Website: crate-barrel
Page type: account-selection
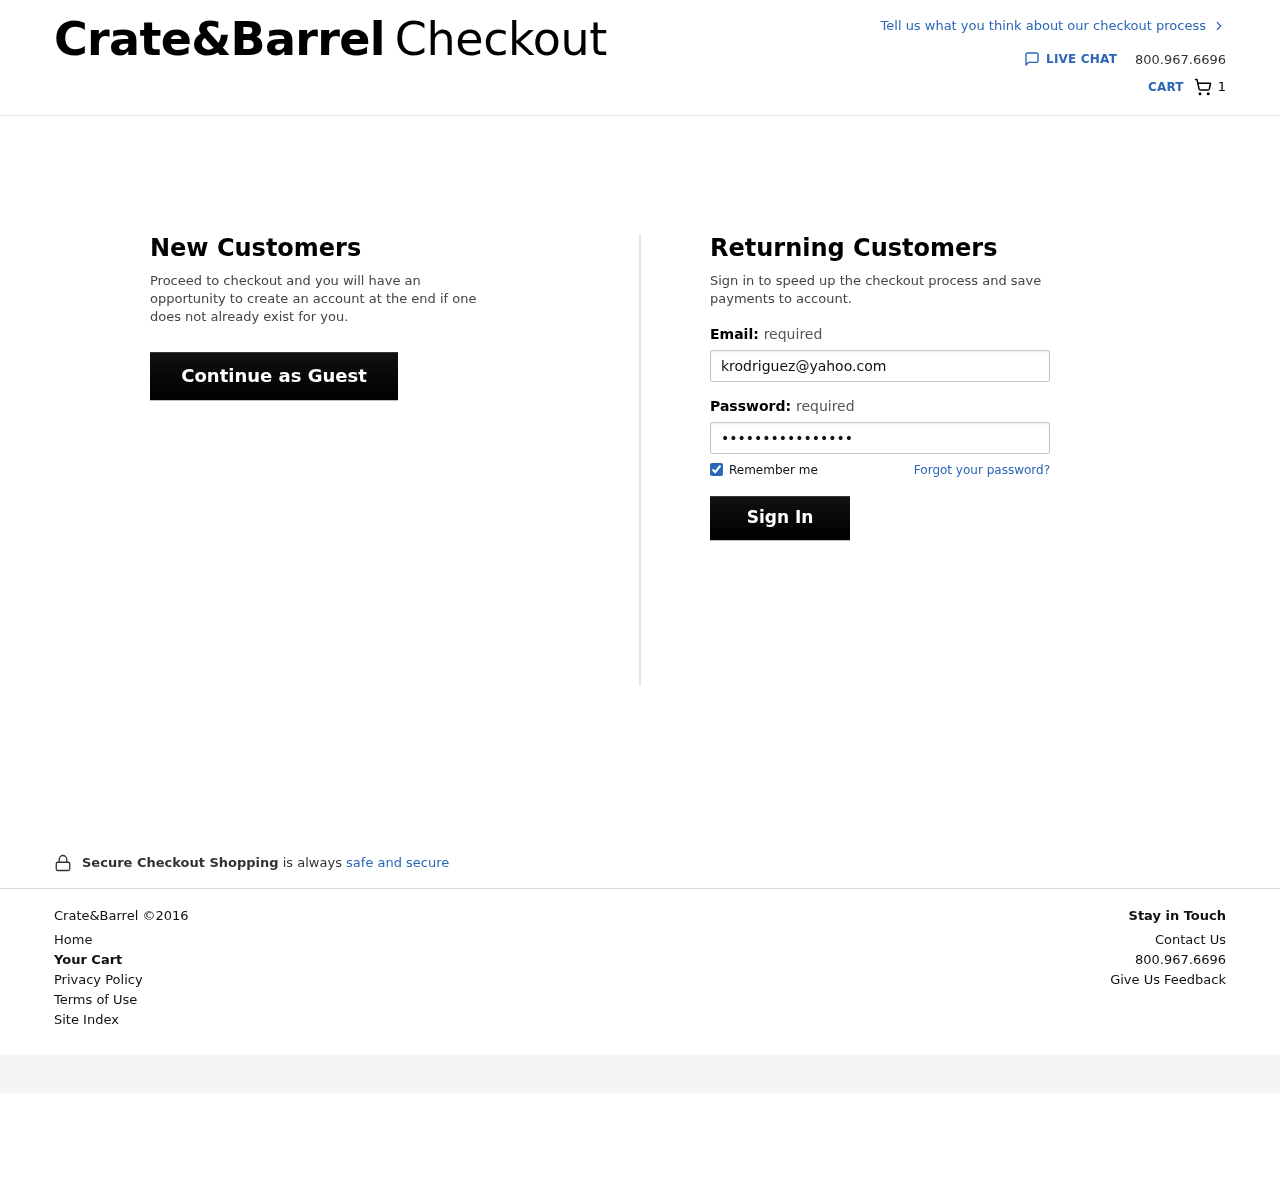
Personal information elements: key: PII_EMAIL
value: krodriguez@yahoo.com
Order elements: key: ORDER_NUM_ITEMS
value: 1